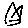
Label: triangle